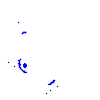
Particle: proton